Field crop: tomato
Growth stage: 1
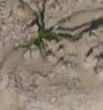
Species: cyperus